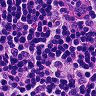
Metastatic tissue present: no